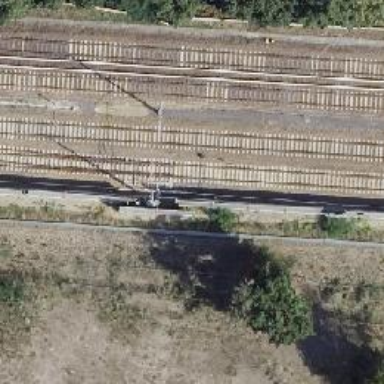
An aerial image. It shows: Railway signal.